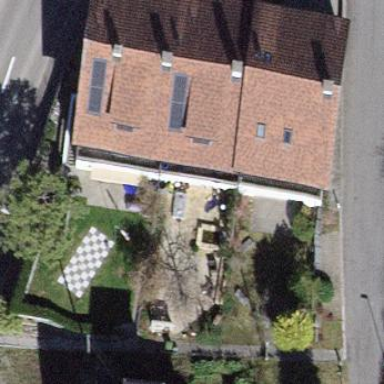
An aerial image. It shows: Terrace building.